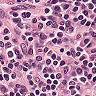
Metastatic tissue present: no